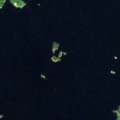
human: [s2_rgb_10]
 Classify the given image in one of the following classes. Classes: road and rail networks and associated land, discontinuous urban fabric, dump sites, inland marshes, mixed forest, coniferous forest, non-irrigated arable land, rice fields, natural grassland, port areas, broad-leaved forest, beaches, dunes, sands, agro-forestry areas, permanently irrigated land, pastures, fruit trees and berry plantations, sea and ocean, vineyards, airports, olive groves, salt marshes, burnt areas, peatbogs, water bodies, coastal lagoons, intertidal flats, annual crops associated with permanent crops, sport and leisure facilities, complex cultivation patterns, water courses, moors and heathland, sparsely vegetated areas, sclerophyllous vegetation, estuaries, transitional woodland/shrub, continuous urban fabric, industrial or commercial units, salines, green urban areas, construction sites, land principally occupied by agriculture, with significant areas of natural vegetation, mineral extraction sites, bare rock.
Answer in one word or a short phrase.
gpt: mixed forest, water bodies